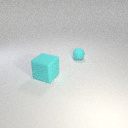
small cyan rubber sphere to the right of large cyan rubber cube